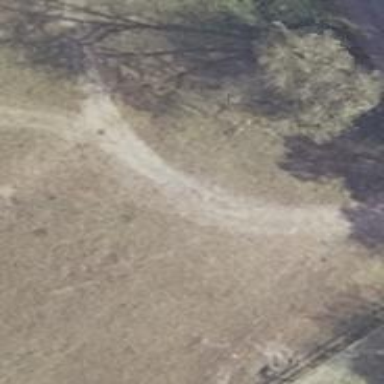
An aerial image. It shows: Sandy track.